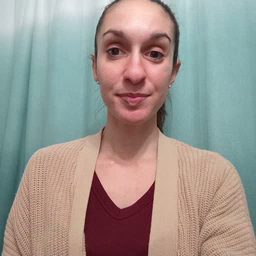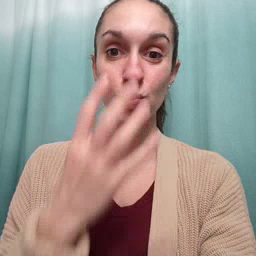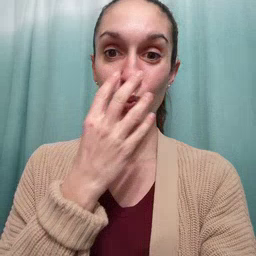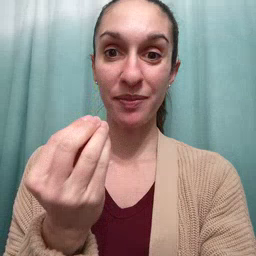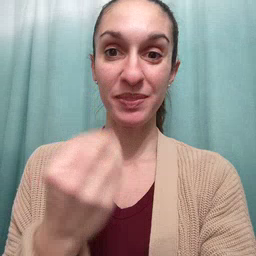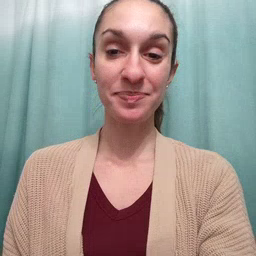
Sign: wolf